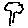
Label: tree